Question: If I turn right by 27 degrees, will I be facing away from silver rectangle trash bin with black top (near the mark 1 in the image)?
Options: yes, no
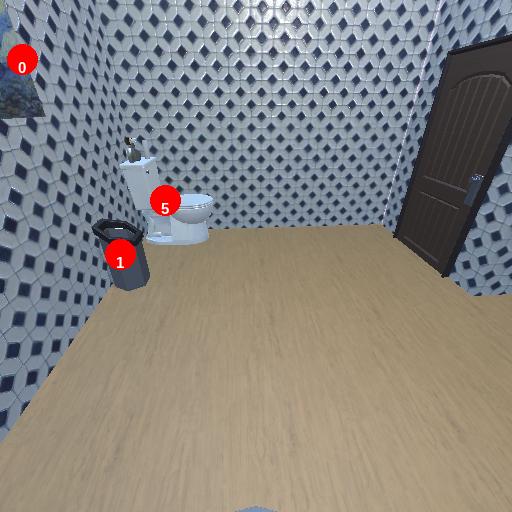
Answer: yes